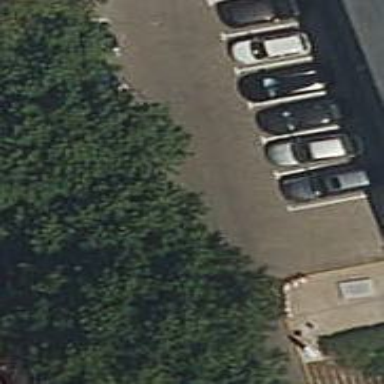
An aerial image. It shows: Rack for bicycle parking.